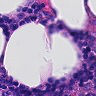
Metastatic tissue present: no